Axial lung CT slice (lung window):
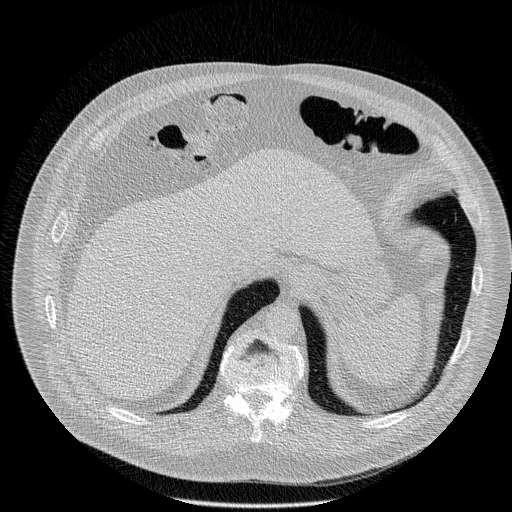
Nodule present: no